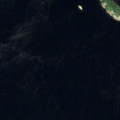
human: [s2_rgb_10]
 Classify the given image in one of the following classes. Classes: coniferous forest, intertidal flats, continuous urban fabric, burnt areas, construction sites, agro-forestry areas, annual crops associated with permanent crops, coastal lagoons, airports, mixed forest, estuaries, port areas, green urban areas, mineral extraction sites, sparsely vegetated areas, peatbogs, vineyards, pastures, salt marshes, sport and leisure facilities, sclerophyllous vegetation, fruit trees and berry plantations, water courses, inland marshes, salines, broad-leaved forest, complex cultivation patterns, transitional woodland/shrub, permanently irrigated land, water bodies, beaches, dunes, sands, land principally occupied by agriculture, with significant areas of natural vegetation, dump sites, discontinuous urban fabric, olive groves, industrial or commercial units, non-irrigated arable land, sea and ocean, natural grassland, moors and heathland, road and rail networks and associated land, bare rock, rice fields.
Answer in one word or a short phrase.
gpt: water bodies